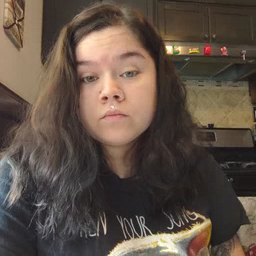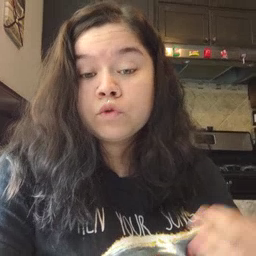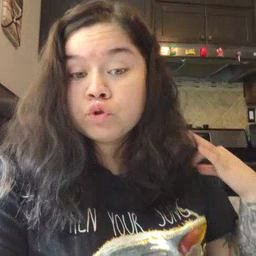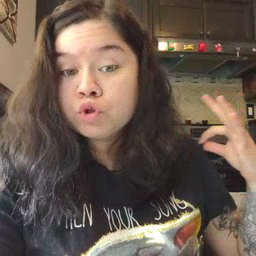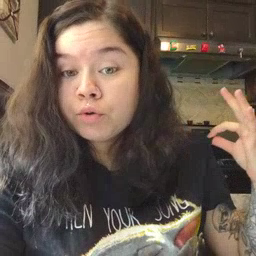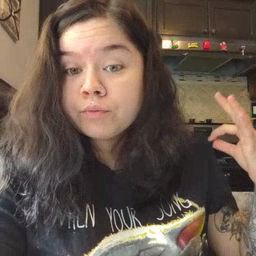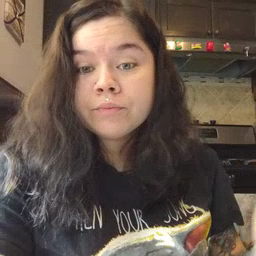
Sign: shirt